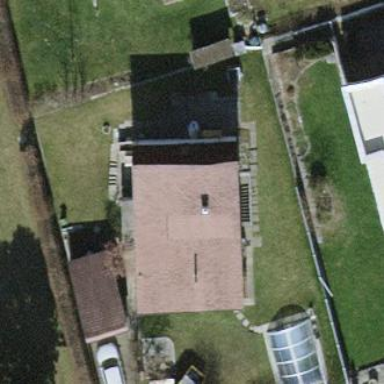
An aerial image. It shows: Detached building.